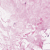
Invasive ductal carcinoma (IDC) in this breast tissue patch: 0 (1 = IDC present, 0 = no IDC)